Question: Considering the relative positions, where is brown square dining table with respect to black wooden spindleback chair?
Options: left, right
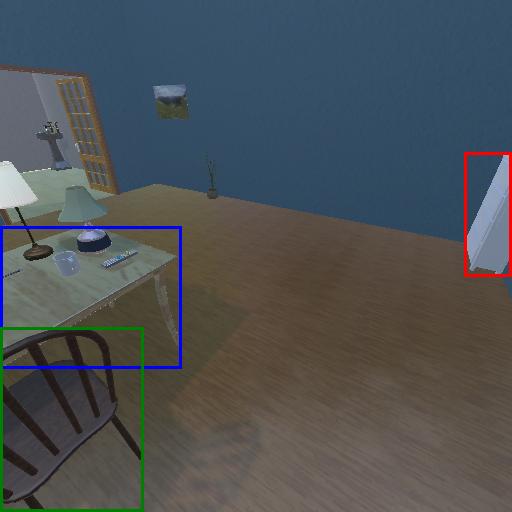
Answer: left